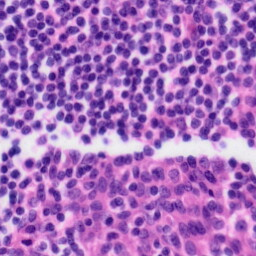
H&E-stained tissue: Tonsil